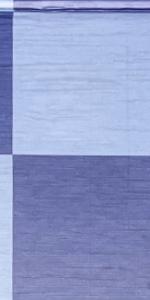
Label: Empty